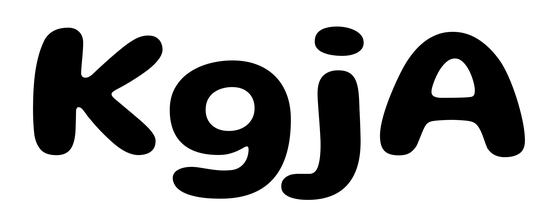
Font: Gluten_SemiBold